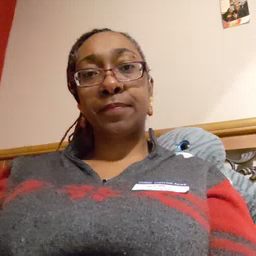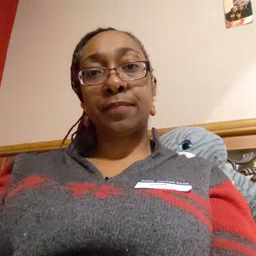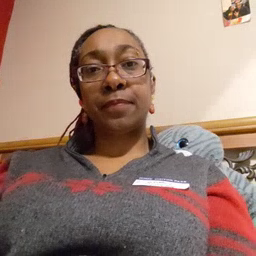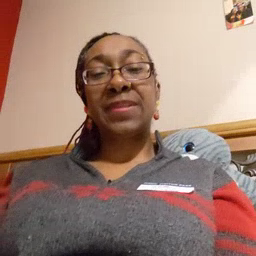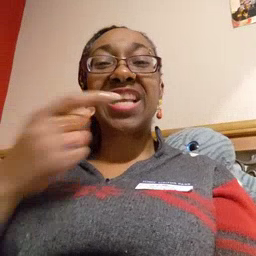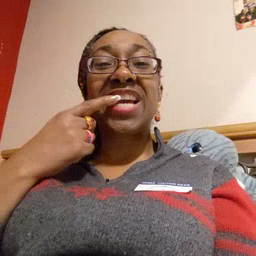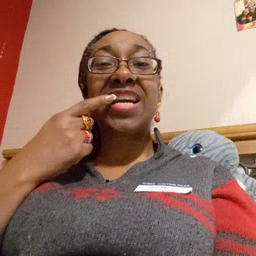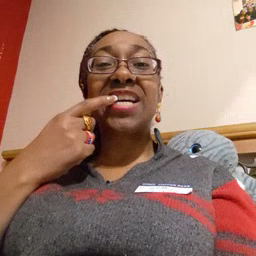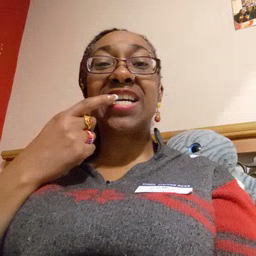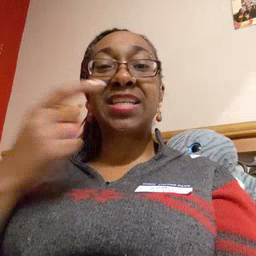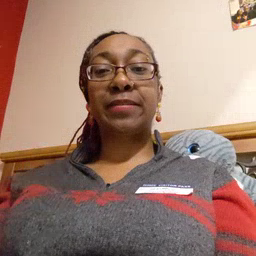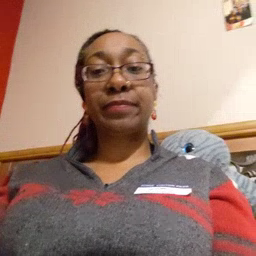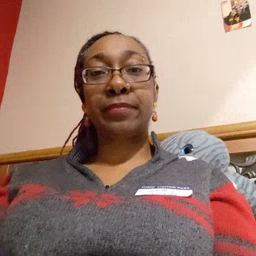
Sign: tooth